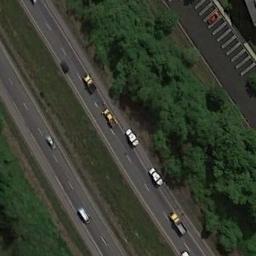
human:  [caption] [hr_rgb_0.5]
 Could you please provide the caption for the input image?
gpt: The freeway is next to lines of trees with some cars .

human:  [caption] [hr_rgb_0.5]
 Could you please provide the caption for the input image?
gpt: There are many cars on the freeway, Many cars parked in the open space beside the freeway, And there is a building next to the freeway .

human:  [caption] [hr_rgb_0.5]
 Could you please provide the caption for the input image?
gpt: A straight freeway is a parking lot on one side and green belts are on both sides of the freeway .

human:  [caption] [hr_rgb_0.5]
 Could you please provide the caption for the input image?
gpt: Different lanes on the highway have different Numbers of cars .

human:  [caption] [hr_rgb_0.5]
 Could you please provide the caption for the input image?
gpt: There are green lawns and trees beside the freeway .